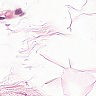
Metastatic tissue present: no